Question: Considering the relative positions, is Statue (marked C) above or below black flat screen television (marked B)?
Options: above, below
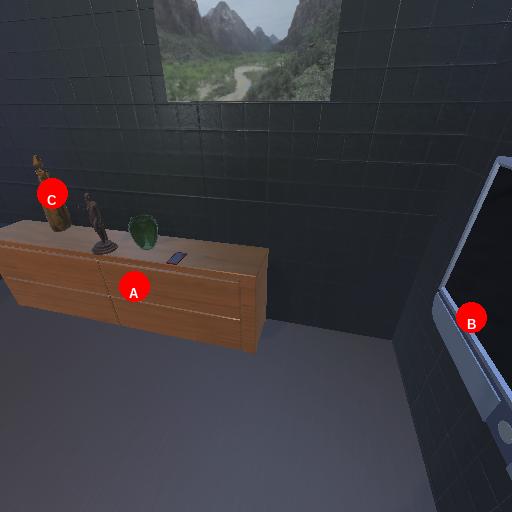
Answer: above